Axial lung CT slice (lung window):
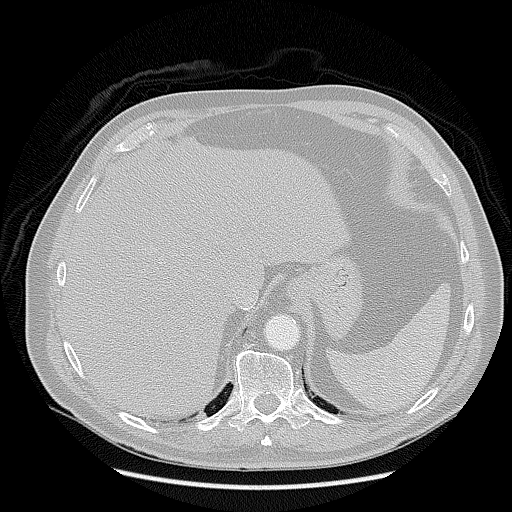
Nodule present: no